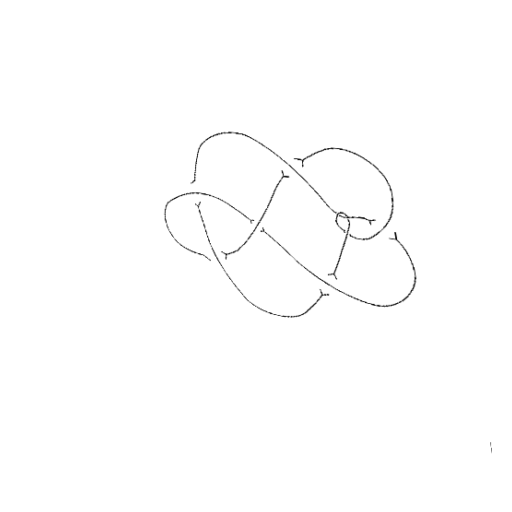
Crossing number: 9